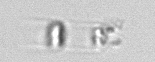
Label: Skeletonema